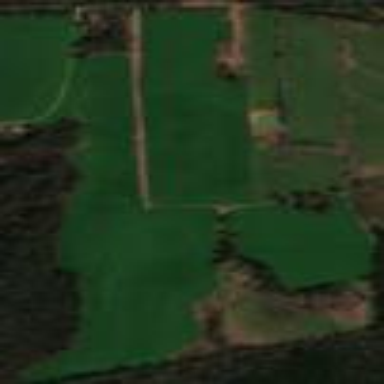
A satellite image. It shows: Farmland with grass crops.